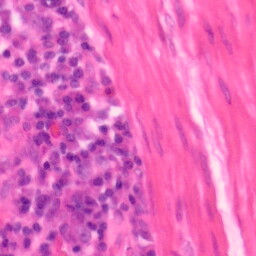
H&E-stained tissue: Colon